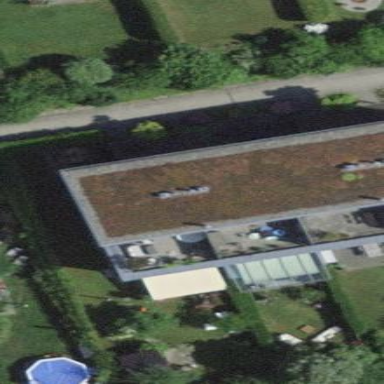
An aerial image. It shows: Terrace building.